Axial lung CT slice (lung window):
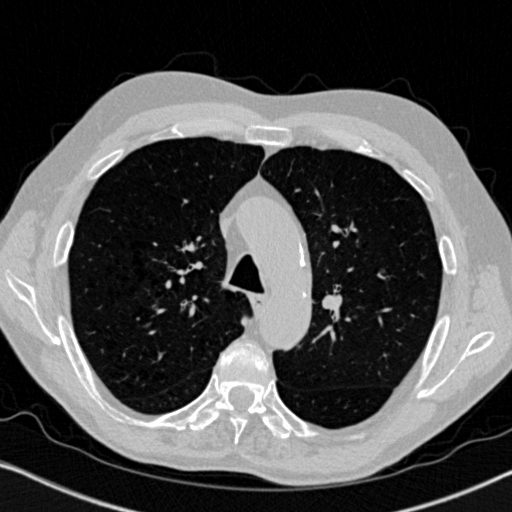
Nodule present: no